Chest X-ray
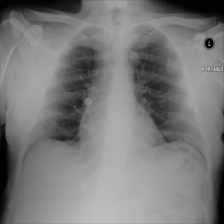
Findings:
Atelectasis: negative
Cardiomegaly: negative
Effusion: negative
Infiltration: negative
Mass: negative
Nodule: negative
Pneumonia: negative
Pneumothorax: negative
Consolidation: negative
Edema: negative
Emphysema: negative
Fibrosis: negative
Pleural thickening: negative
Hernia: negative